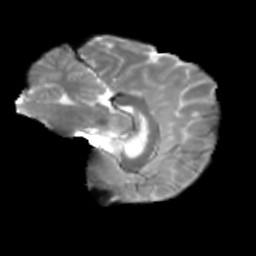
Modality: T2w
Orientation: sagittal
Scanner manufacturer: siemens
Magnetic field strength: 3 T
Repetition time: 4 s
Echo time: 0.0594 s